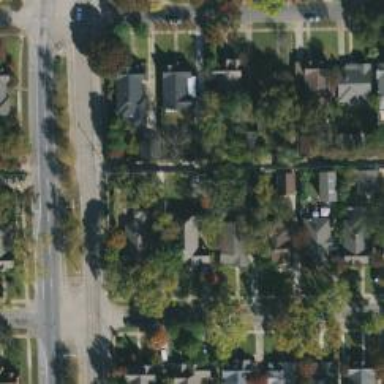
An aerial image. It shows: Alley classified as service road.